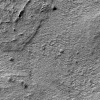
Atmospheric dust classification: not_dusty